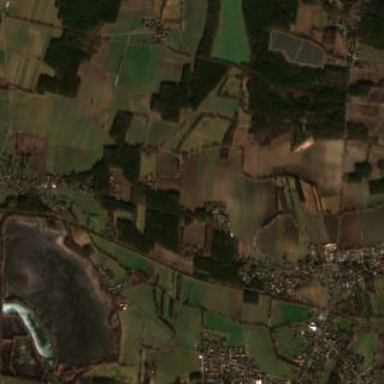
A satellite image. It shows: Picturesque farmland scene.